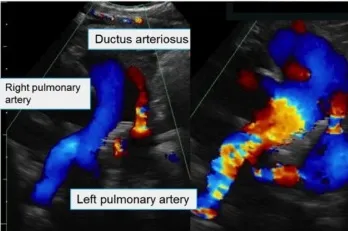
(C) 3D reconstruction of the upper airways based on a chest CT showing long-segment tracheal stenosis beginning at the fifth tracheal ring and ending 5 mm above the carina.
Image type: radiology (ct)